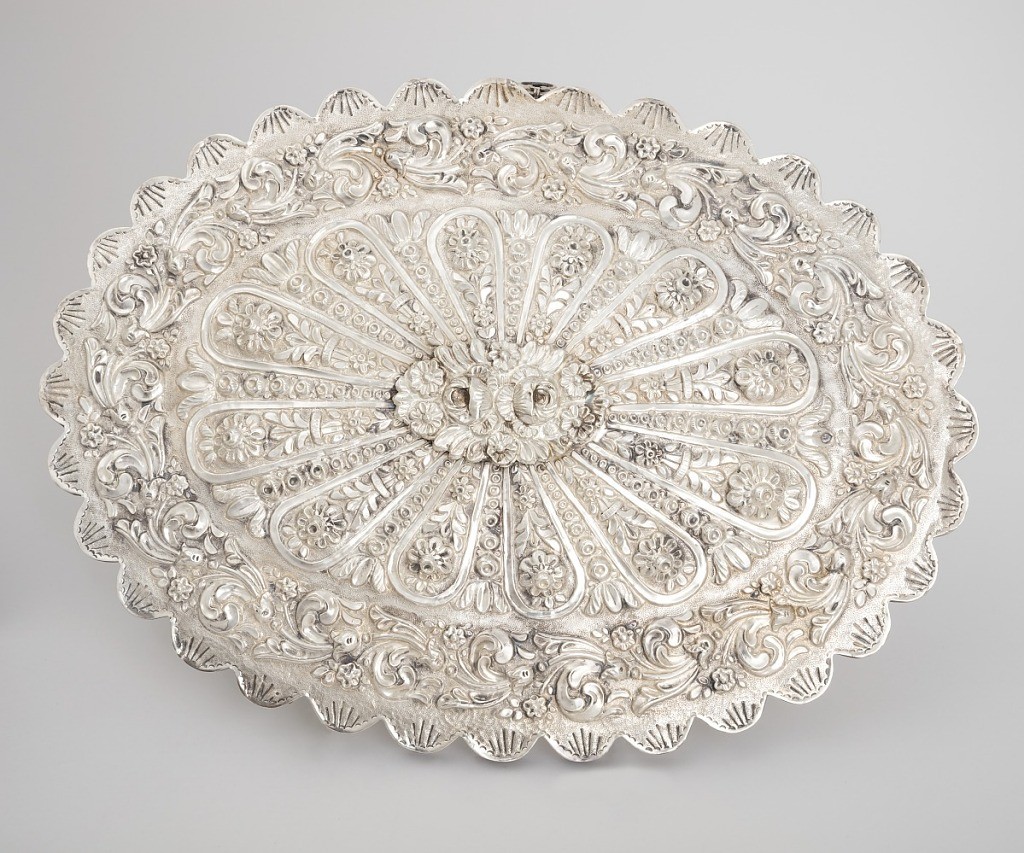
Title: Mirror
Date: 19th century
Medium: silver, glass
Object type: mirror
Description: Scalloped oval silver frame engraved with radiating lines holding mirror glass. Reverse repoussé with floral and foliate scroll border and flowers within reserves radiating from center. Separate piece of oval repoussé silver at center. Suspension ring on one long side.